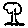
Label: tree